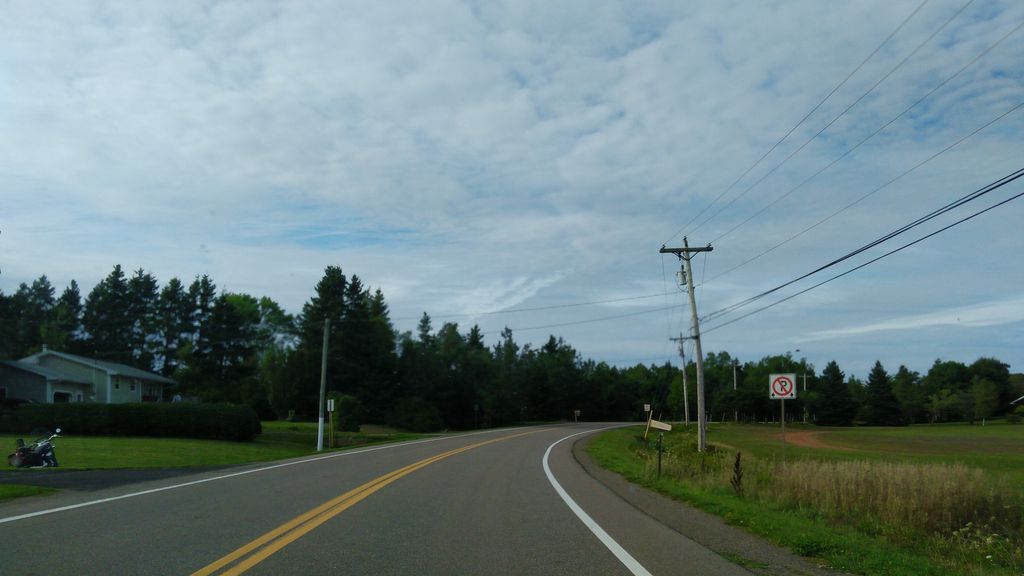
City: charlottetown